Question: I'm having a very frustrating problem with on Android.
I've implemented my own class that inherits and implements
.
After adding button backgrounds with custom selectors problems start.
This background keeps disappearing after clicking the button (starting new activity and dismissing the popup).
It doesn't disappear after "", only after "".
Any idea/suggestion would be very appriciated!
'''
public class TestPopup extends PopupWindow implements OnClickListener
protected LayoutInflater inflater;
protected Activity caller;
protected View popup;
protected View layout;
public TestPopup(Activity activity) {
super(activity);
popup = inflater.inflate(R.layout.popup, (ViewGroup) caller.findViewById(R.id.contentLayout));
layout = popup.findViewById(R.id.layout);
popup.measure(View.MeasureSpec.UNSPECIFIED, View.MeasureSpec.UNSPECIFIED);
Display display = caller.getWindowManager().getDefaultDisplay();
setHeight(display.getHeight());
setWidth(display.getWidth());
setFocusable(true);
setContentView(popup);
// fix to allow Popup to be clickable!
setBackgroundDrawable(new BitmapDrawable());
popup.setOnClickListener(this);
popup.findViewById(R.id.addButton).setOnClickListener(this);
popup.findViewById(R.id.deleteButton).setOnClickListener(this);
}
public void onClick(View v) {
Intent intent = null;
if (v.getId() == R.id.addButton) {
intent = new Intent(caller, AddActivity.class);
intent.putExtra(AddActivity.ACTION_ADD, true);
} else if (v.getId() == R.id.deleteButton) {
intent = new Intent(caller, AddActivity.class);
intent.putExtra(AddActivity.ACTION_DELETE, true);
}
if (intent != null) {
caller.startActivity(intent);
}
TestPopup.this.dismiss();
}
'''

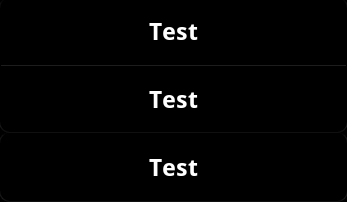
Answer: One solution is to call before dismissing the popup.